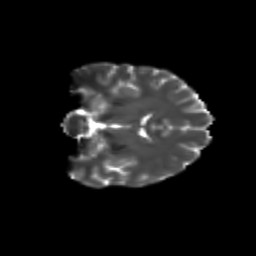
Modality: T2w
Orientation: coronal
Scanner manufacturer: siemens
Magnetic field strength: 3 T
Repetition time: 9.2 s
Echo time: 0.084 s